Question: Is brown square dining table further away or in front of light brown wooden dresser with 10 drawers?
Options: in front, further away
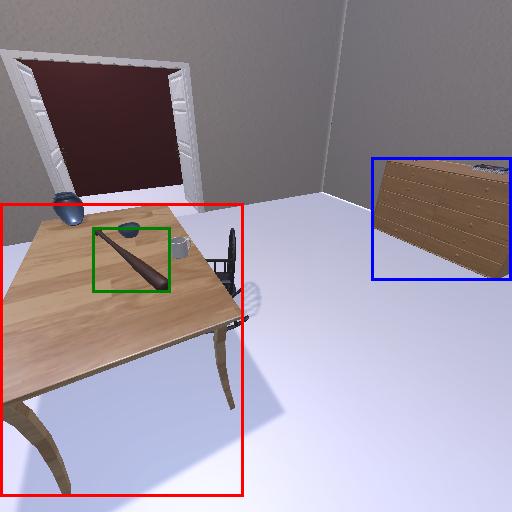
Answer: in front